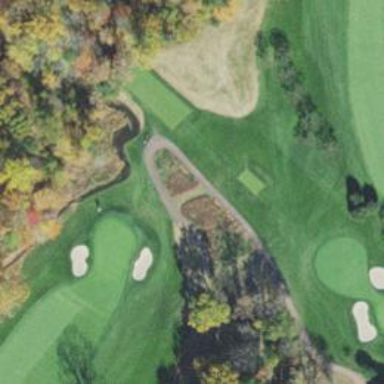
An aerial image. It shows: Path for both roads and golfers.